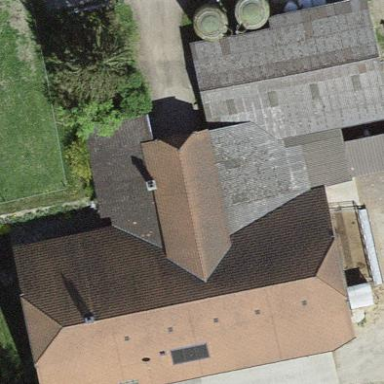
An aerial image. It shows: Farm building.